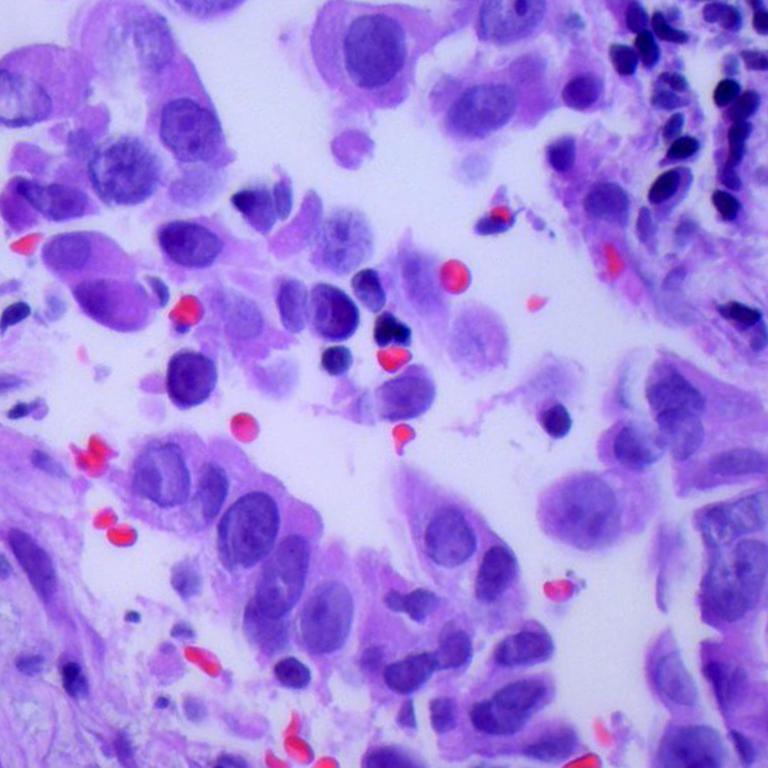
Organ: lung
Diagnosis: adenocarcinomas